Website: bh-photo
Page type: customer-info-address
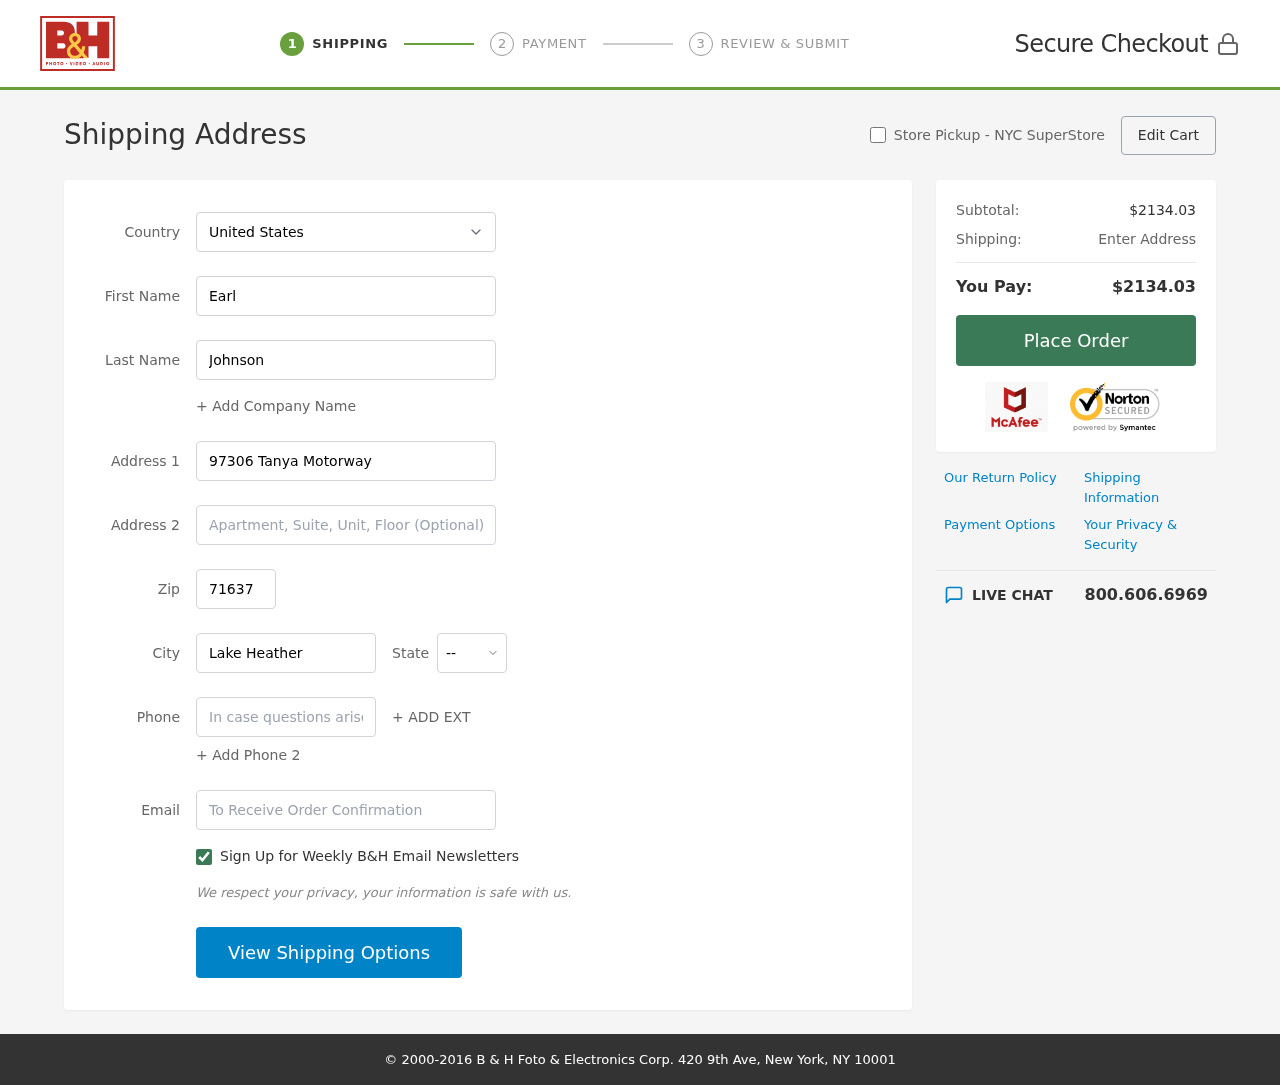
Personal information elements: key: PII_CITY
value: Lake Heather
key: PII_COUNTRY
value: United States
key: PII_EMAIL
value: earl.johnson@yahoo.com
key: PII_FIRSTNAME
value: Earl
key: PII_LASTNAME
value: Johnson
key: PII_PHONE
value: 4438482677
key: PII_POSTCODE
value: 71637
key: PII_STATE_ABBR
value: MA
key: PII_STREET
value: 97306 Tanya Motorway
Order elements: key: ORDER_SUBTOTAL
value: $2134.03
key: ORDER_TOTAL
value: $2134.03